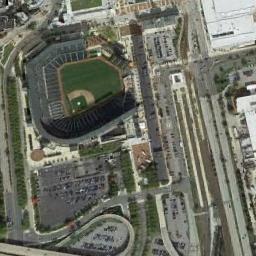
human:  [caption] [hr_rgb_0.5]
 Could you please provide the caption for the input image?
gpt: There are many cars in the parking lot next to the stadium .

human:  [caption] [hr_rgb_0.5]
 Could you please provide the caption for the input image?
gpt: This stadium has seats on two sides only .

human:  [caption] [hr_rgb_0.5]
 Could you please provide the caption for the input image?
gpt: The stadium is next to some roads and parking lot .

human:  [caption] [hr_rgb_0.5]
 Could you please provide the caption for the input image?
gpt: Irregular stadiums were built in the middle of buildings and parking lots .

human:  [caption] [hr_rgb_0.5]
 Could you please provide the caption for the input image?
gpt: There are many buildings and a parking lot with many cars near the stadium .